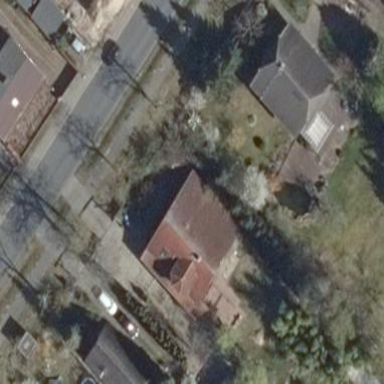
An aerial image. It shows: Part of building.